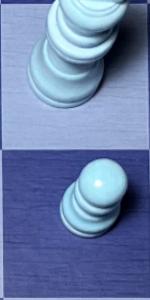
Label: Pawn_White